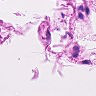
Metastatic tissue present: no